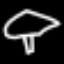
Label: mushroom